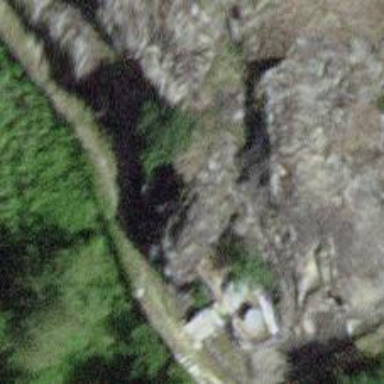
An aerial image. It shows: Natural cliff.